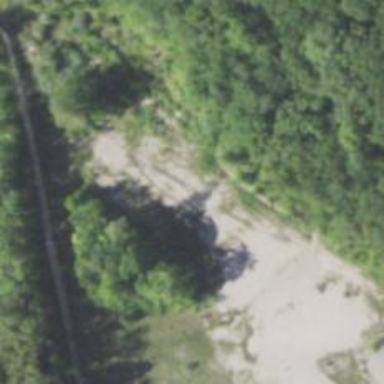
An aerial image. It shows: Abandoned railway.